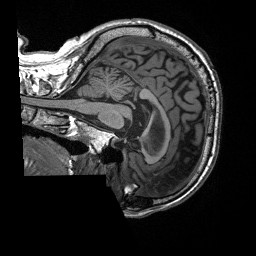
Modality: T1w
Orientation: sagittal
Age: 62
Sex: male
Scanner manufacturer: siemens
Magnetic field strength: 3 T
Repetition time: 2.4 s
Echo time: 0.00226 s